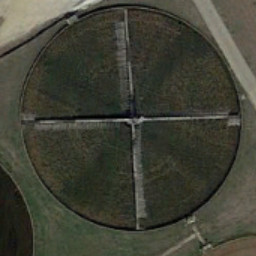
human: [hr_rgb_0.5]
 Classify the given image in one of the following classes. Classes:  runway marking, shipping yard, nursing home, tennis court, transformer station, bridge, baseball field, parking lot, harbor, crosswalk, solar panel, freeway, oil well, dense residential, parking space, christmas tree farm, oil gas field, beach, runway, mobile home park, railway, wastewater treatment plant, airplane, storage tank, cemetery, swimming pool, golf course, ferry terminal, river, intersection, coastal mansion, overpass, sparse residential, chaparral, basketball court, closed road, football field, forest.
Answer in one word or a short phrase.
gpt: wastewater treatment plant